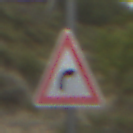
Verkehrszeichen: KurveRechts
Umgebung: Outdoor, Nature
Tageszeit: Midday
Wetter: Overcast
Licht: Natural
Jahreszeit: NotSpecified
Kontrast: LowContrast